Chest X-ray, PA view. Patient: 44 years old, sex M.
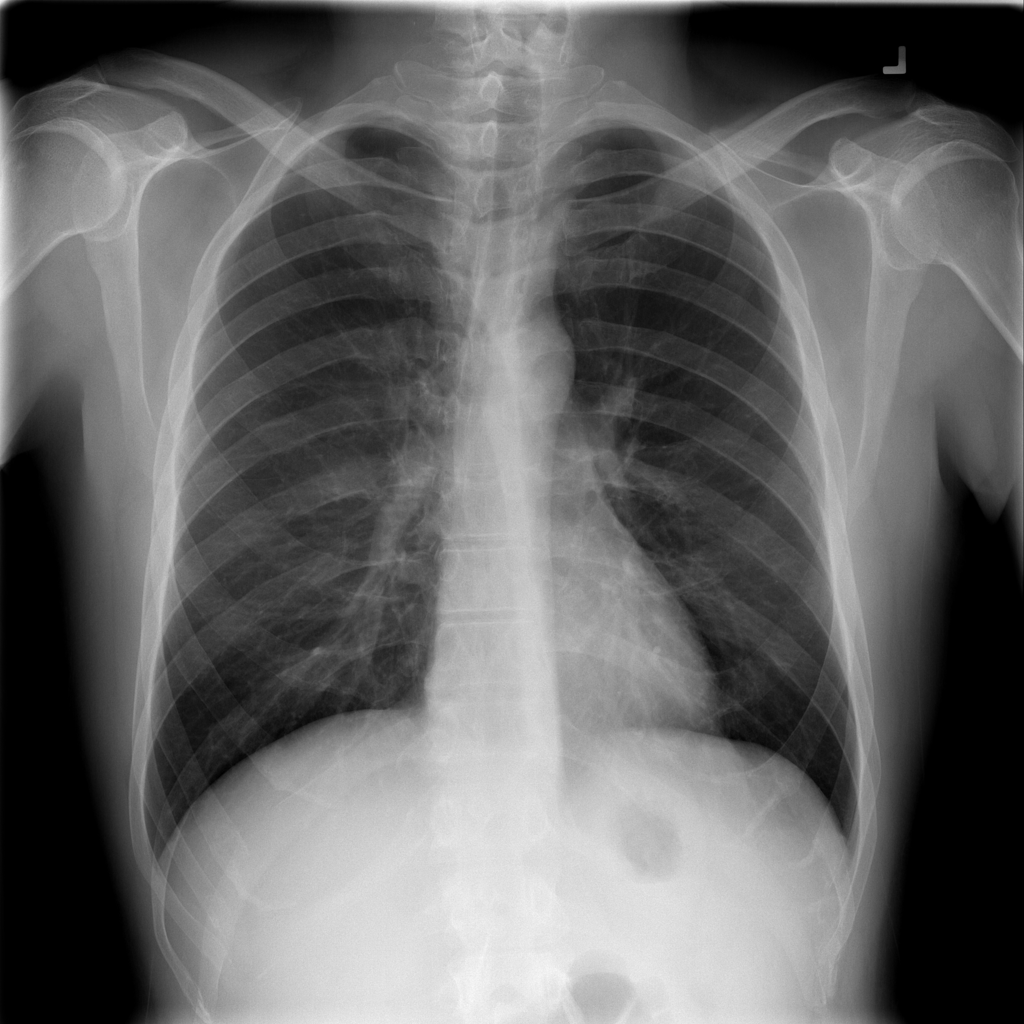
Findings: No Finding